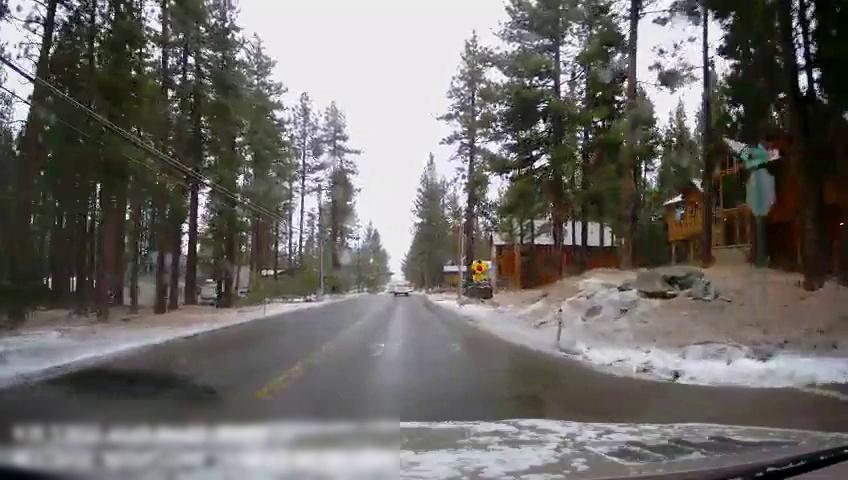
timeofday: Day
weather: Snowy
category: Drivable Space
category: Vehicles | Truck
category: Lanes | Current Lane
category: Traffic | Signs
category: Traffic | Signs
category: Traffic | Signs